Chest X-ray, PA view. Patient: 73 years old, sex M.
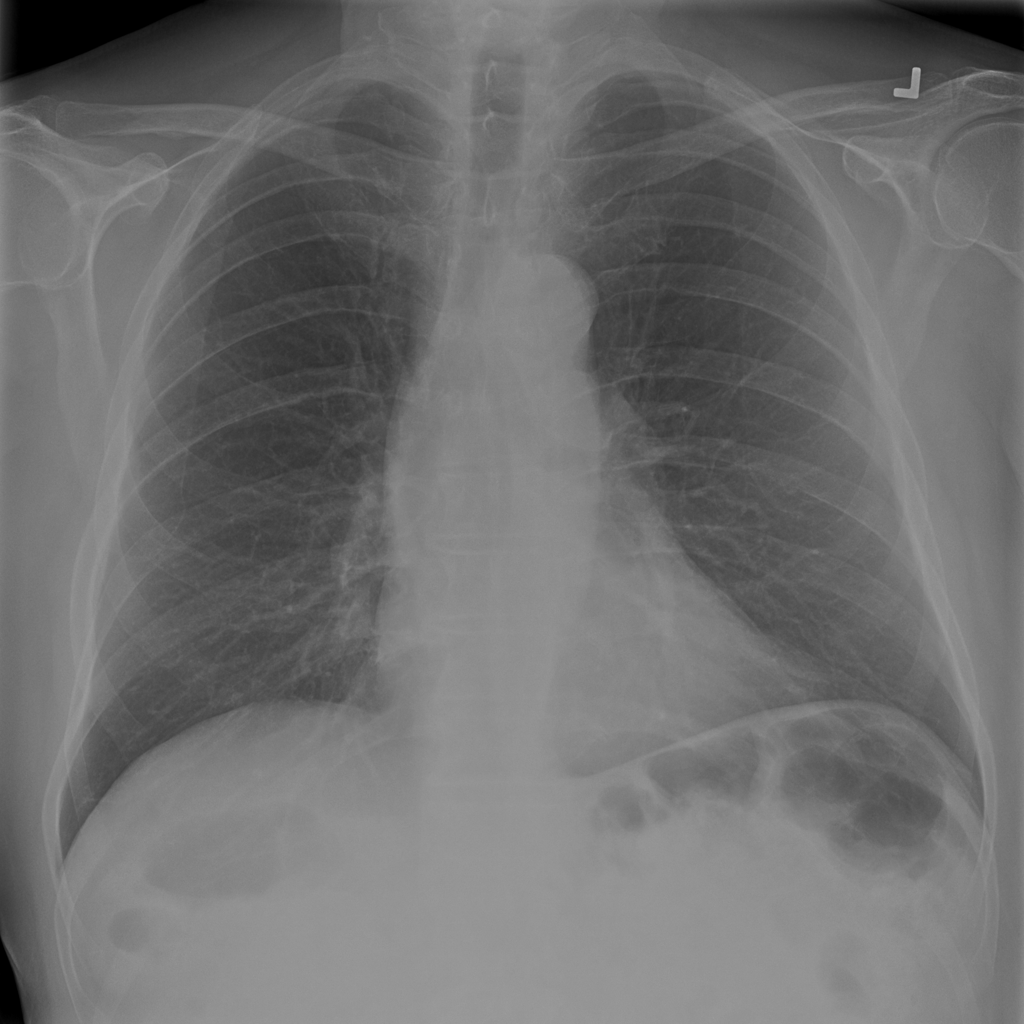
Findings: No Finding